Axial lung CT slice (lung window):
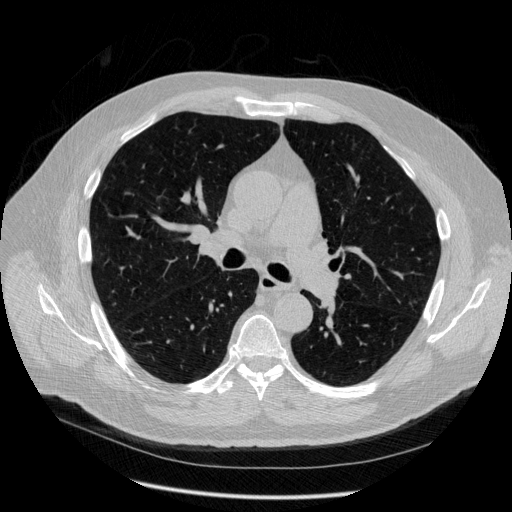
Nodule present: no